Question: I have a trouble finding a way how to parse JSONArray
This is my JSON:
'''
{
"result": [
[
"id",
"name",
"origin",
"destination"
],
[
1,
"A S Peta",
0,
0
],
[
2,
"Aachara",
0,
0
],
.
.
.
[
2238,
"sydney",
0,
0
]
]
}
'''
I need to access it in Android app. I have tried and I am able to receive values, but they are displaying in a single row, and I am unable to split the fields.
'''
if (jsonStr != null) {
try {
JSONObject jsonObj = new JSONObject(jsonStr);
// Getting JSON Array node
JSONArray contacts = jsonObj.getJSONArray("result");
for (int i = 1; i < contacts.length(); i++) {
String name = contacts.getString(i).replaceAll("\[|\]", "");
HashMap<String, String> contact = new HashMap<>();
contact.put("name", name);
contactList.add(contact);
}
}
'''
This is my output, I need to get the values separately like:
'''
1
A S Peta
0
0
'''
But not in single row:

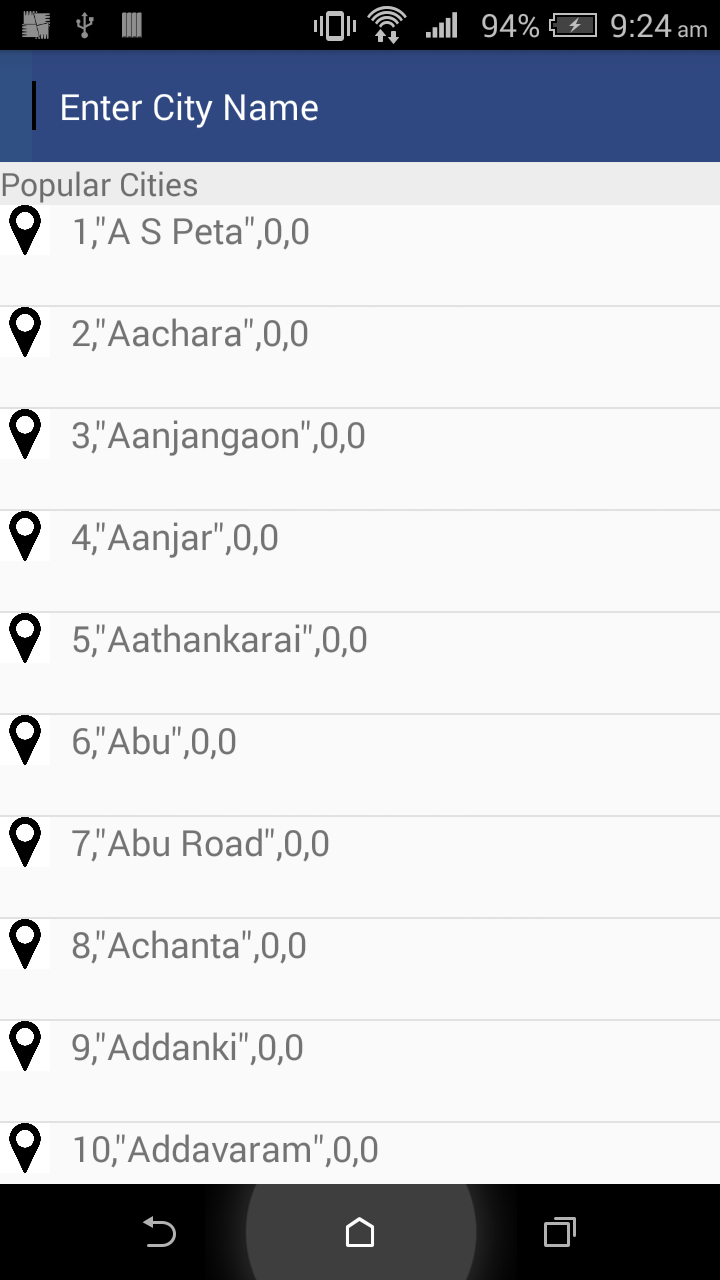
Answer: update your code with this
'''
if (jsonStr != null) {
try {
JSONObject jsonObj = new JSONObject(jsonStr);
// Getting JSON Array node
JSONArray contacts = jsonObj.getJSONArray("result");
for (int i = 1; i < contacts.length(); i++) {
JSONArray contactArray = contacts.getJSONArray(i);
int id = contactArray.getInt(0);
String name = contactArray.getString(1);
String origin= contactArray.getString(2);
String destination= contactArray.getString(3);
HashMap<String, String> contact = new HashMap<>();
contact.put("id", id);
contact.put("name", name);
contact.put("origin", origin);
contact.put("destination", destination);
contactList.add(contact);
}
}
'''